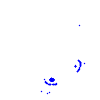
Particle: kaon